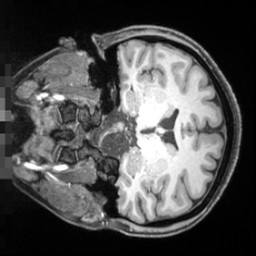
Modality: T1w
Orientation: coronal
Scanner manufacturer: siemens
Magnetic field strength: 3 T
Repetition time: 2.55 s